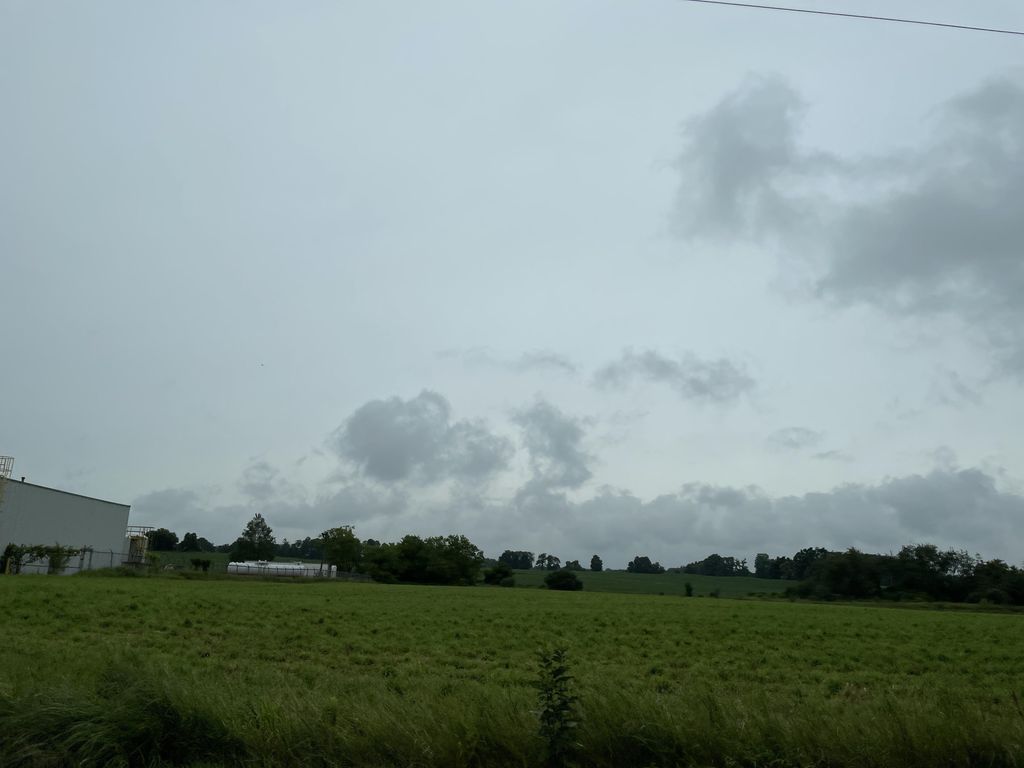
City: kitchener-waterloo